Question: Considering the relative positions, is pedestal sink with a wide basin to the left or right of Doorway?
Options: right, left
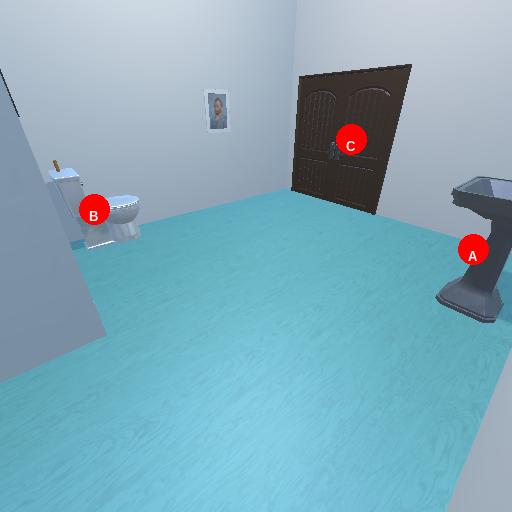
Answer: right